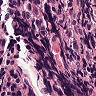
Metastatic tissue present: no